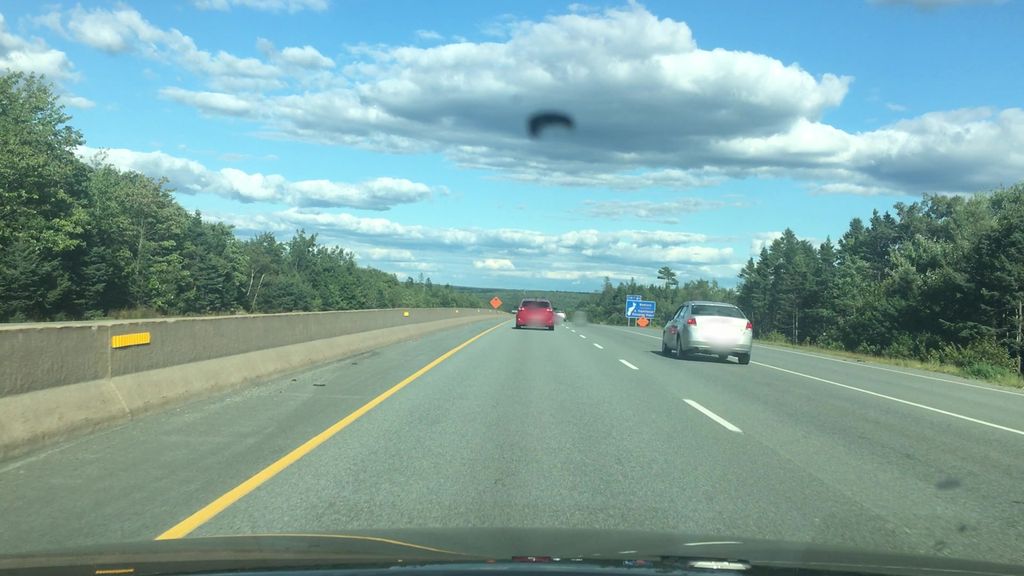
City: halifax